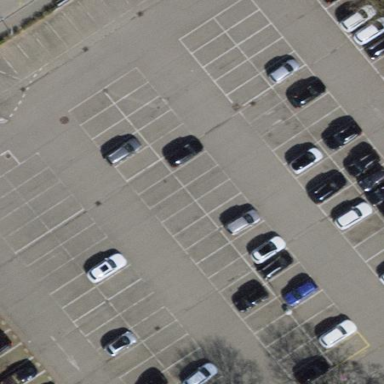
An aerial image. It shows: Parking aisle designated as service road.